Question: What is the logic of the selection highlighting overflowing beyond the parent element?
In the attached screenshot, the top one is what I have currently, and the bottom one is a Photoshopped mockup of what I want to achieve.
To me it seems that the selection highlighting is almost largely random; I have not been able to find any definitive resources that explain what makes selection highlighting behave in which ways.
What should I keep in mind in terms of CSS and DOM when wanting to keep the selection highlighting reasonable?

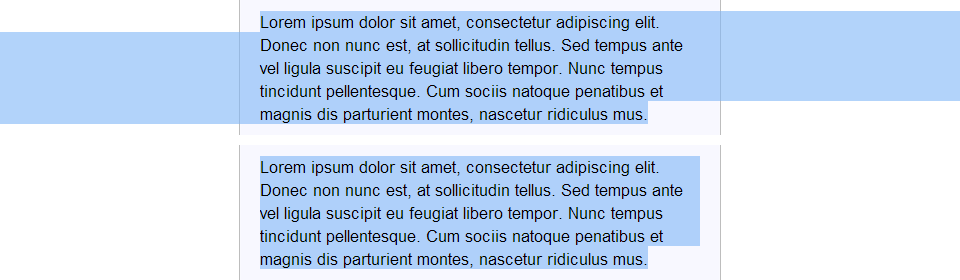
Answer: Actually, SO does have contained highlighting in the '<code>' blocks relying on 'overflow: auto;'. '<blockquotes>' do not have contained highlighting.
Anyway, it appears there are a few ways to solve this problem (though, I'm sure there might be more). Use one of the following CSS rules to limit the highlighting of text to a specific element.
- 'overflow: hidden;''overflow:auto;'- 'position: relative;'- 'float:left;''float:right;'
The working example below shows all four methods at work. Some are easier to work with depending on your needs.
<URL>
- <URL>